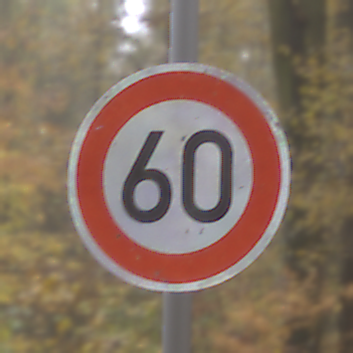
Verkehrszeichen: Geschwindigkeit60
Umgebung: Outdoor, Nature
Tageszeit: MorningAfternoon
Wetter: Overcast
Licht: Natural
Jahreszeit: Autumn
Kontrast: LowContrast